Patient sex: F
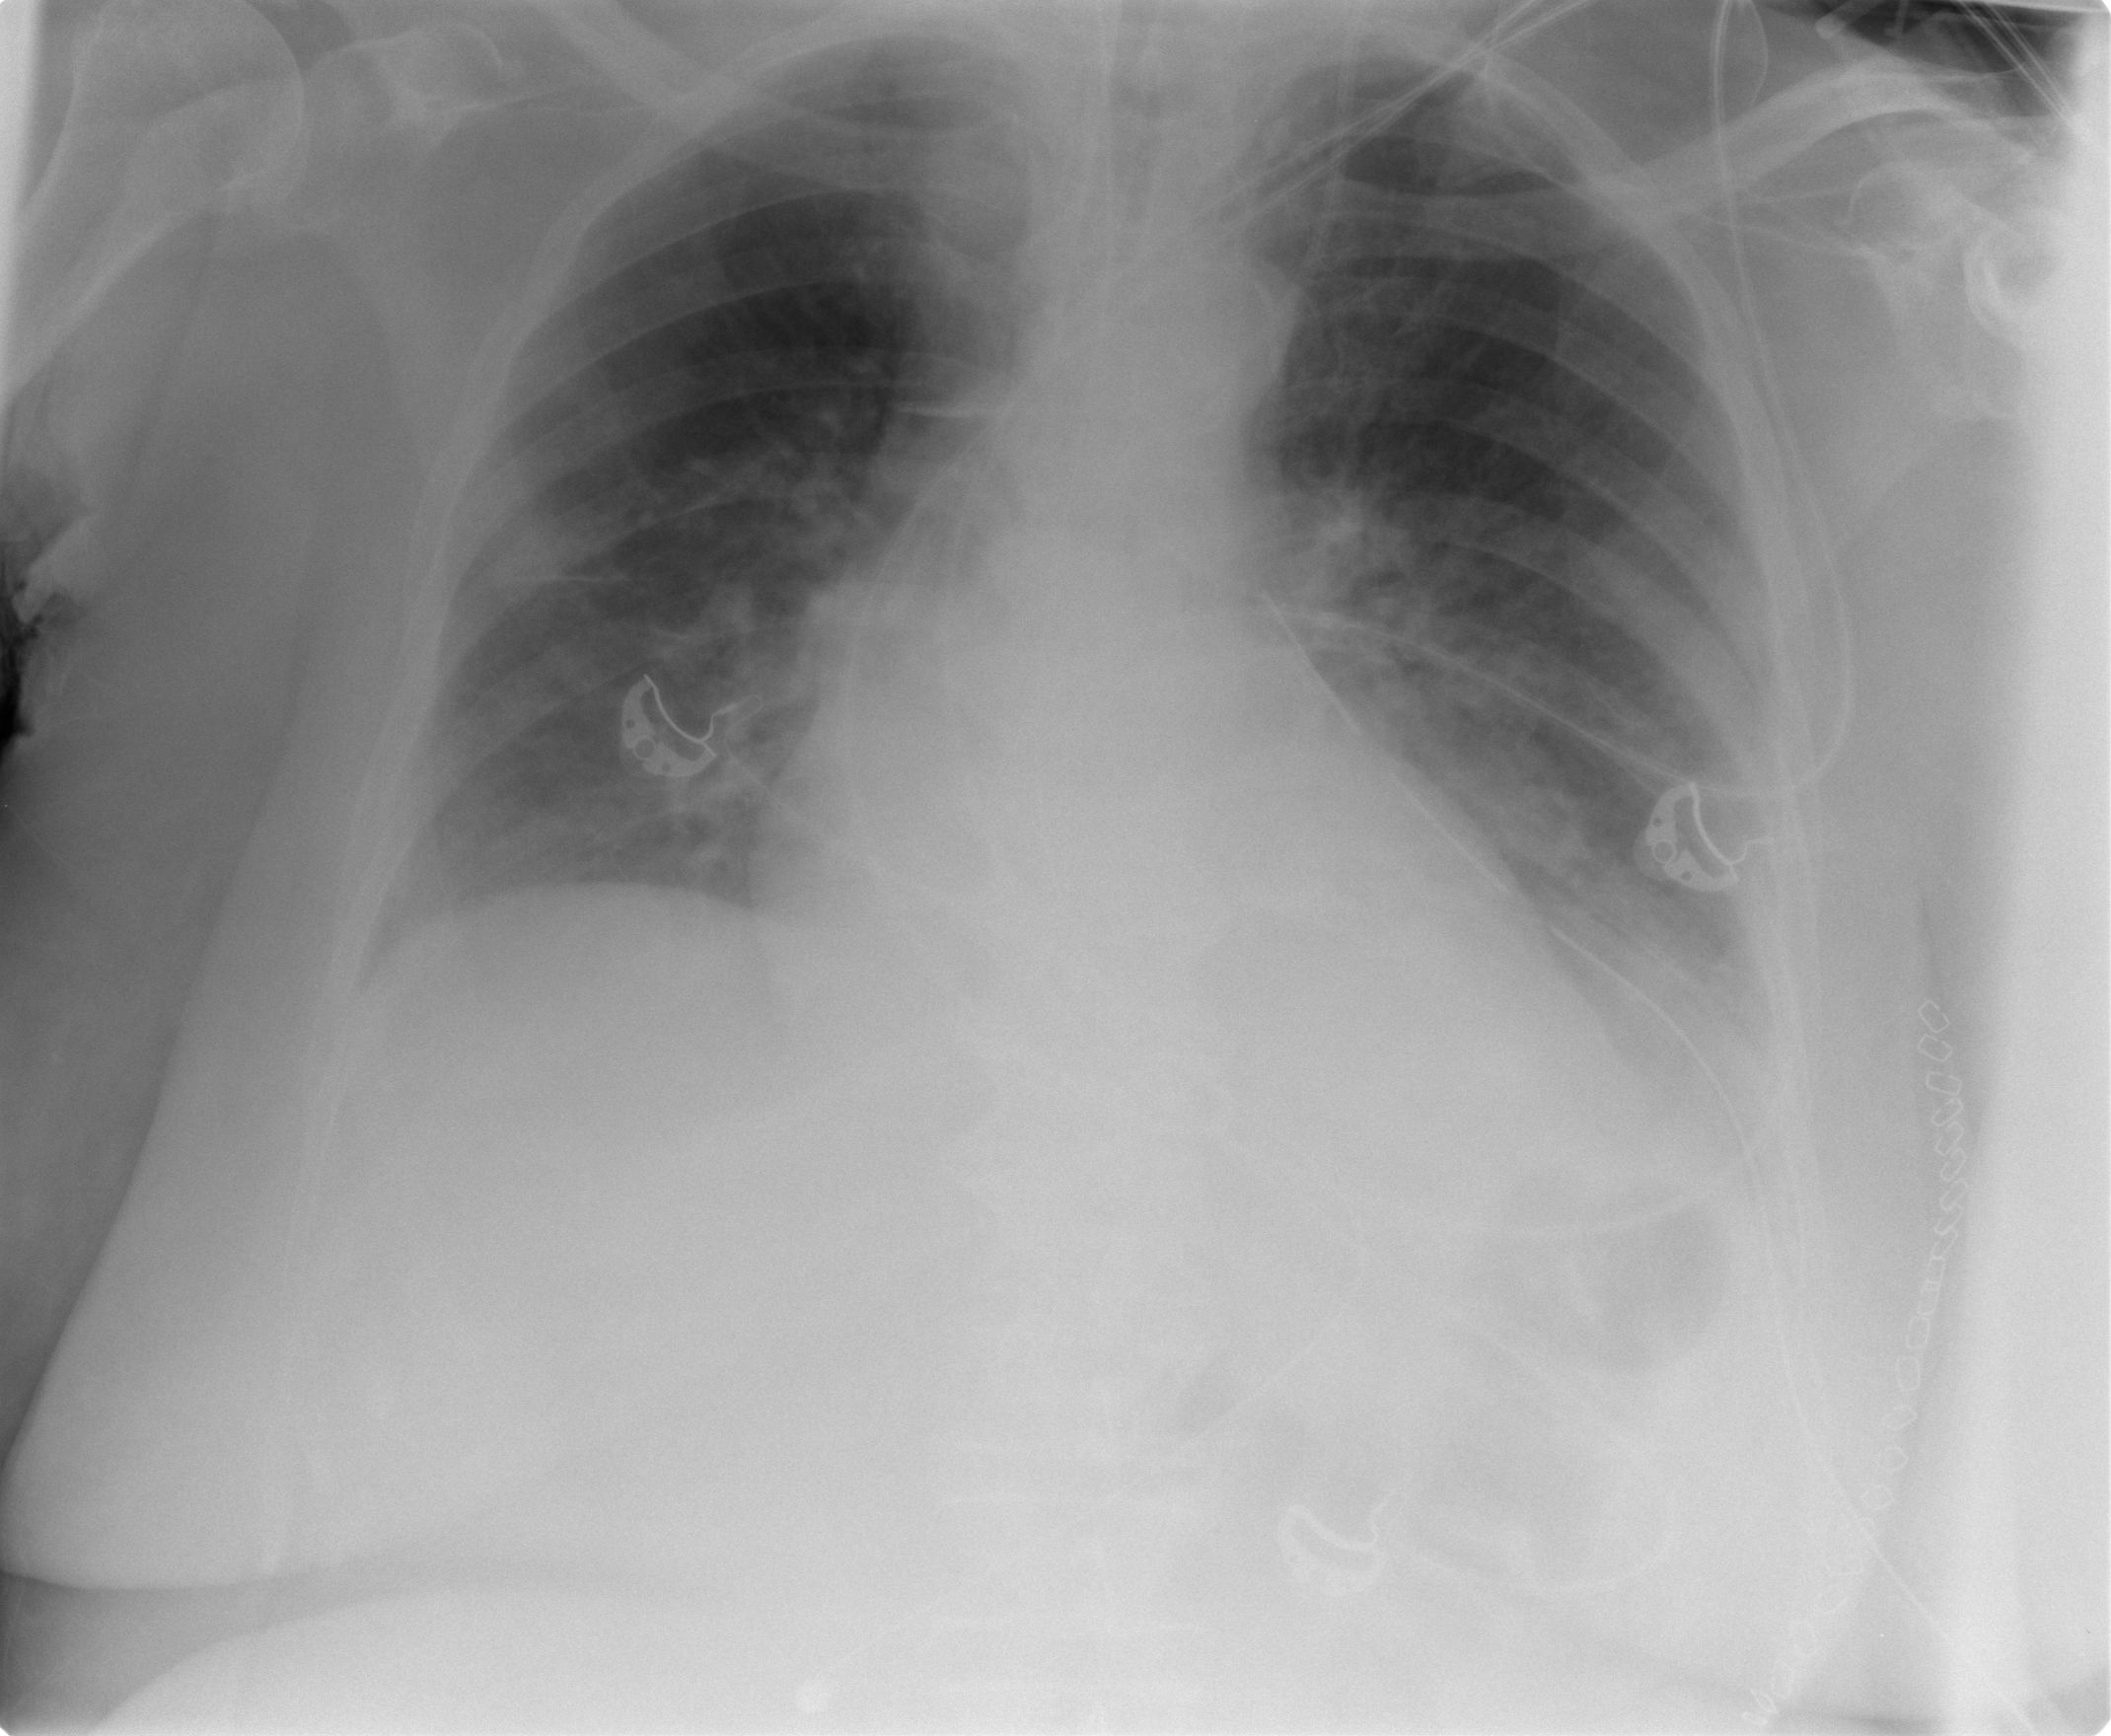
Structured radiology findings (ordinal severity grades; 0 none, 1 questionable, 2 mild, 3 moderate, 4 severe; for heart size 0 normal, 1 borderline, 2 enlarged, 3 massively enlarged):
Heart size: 0
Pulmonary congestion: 1
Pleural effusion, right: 0
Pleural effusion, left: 2
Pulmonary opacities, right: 0
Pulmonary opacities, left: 0
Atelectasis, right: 0
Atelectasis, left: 2